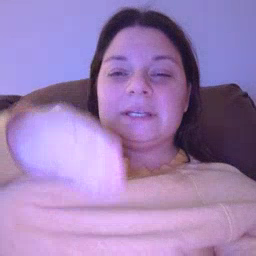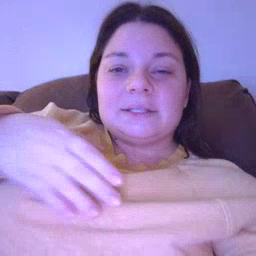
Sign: jeans